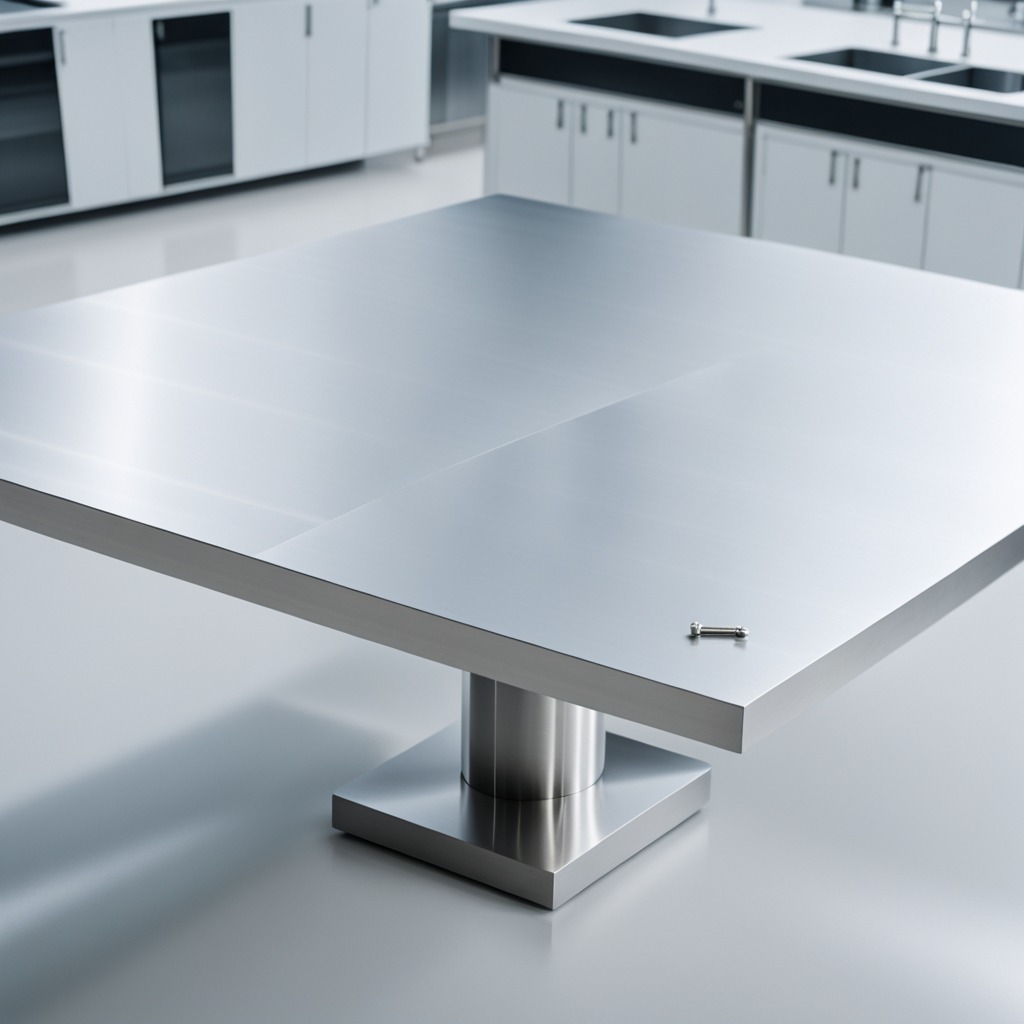
A metal screw is lying on the stainless steel table in a high-end prototyping lab.